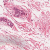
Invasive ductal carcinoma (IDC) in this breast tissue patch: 0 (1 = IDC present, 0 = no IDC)